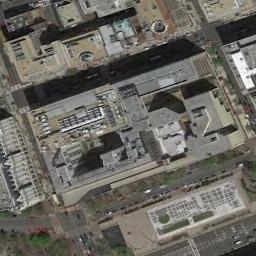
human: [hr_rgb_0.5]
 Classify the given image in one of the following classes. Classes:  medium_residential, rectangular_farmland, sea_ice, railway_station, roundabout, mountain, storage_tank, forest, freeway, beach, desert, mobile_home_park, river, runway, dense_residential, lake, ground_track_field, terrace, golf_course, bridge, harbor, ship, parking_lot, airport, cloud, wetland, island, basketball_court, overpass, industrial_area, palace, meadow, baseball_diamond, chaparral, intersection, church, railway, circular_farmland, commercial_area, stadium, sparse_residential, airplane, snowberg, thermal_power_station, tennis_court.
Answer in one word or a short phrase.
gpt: commercial_area